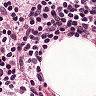
Metastatic tissue present: no